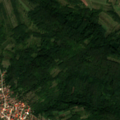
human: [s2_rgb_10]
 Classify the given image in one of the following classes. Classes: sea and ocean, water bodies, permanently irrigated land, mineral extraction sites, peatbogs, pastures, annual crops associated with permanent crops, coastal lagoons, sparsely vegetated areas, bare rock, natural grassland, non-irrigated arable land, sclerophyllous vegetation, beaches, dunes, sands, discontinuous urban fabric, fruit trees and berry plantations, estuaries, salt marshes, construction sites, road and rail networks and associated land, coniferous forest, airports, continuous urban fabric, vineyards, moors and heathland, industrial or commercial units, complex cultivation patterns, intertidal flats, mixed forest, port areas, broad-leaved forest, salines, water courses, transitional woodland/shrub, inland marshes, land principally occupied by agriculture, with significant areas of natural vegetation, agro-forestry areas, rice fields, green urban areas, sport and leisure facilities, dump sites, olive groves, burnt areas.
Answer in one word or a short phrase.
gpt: discontinuous urban fabric, complex cultivation patterns, land principally occupied by agriculture, with significant areas of natural vegetation, broad-leaved forest